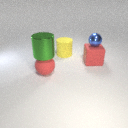
large green metal cylinder above large red rubber sphere